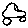
Label: car